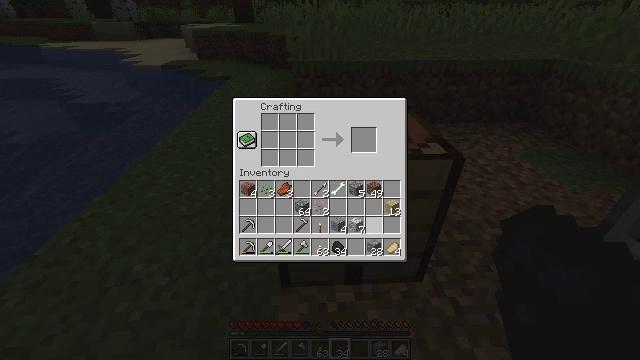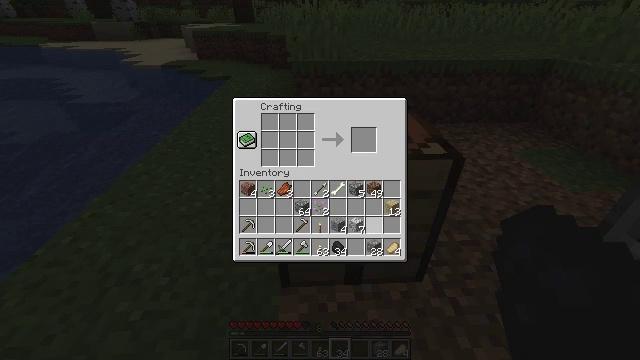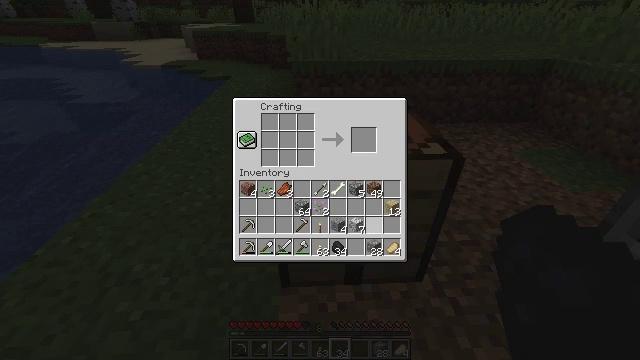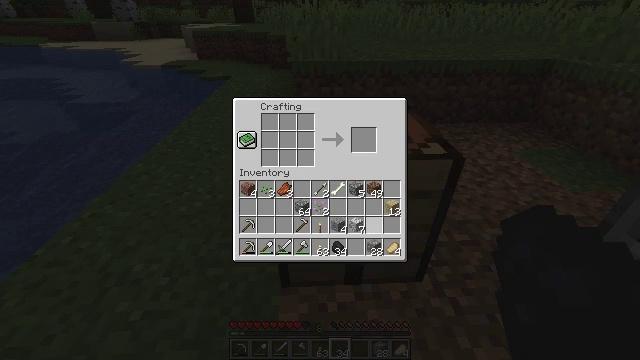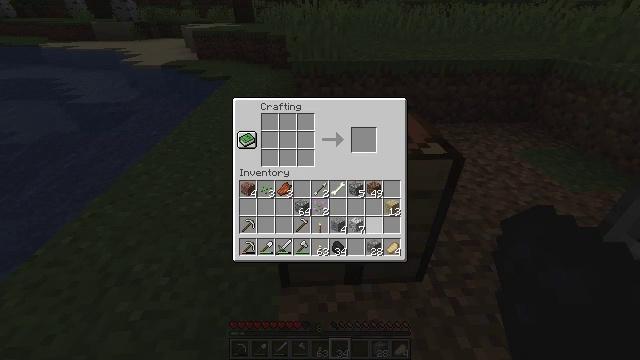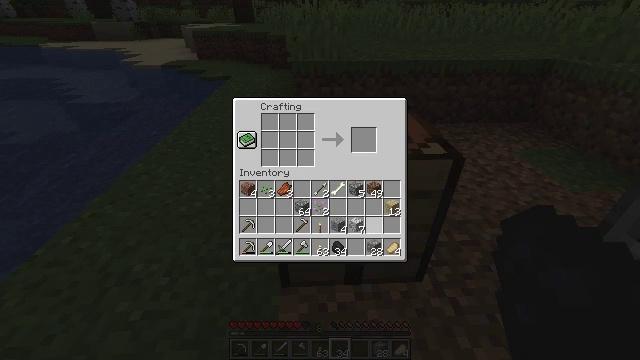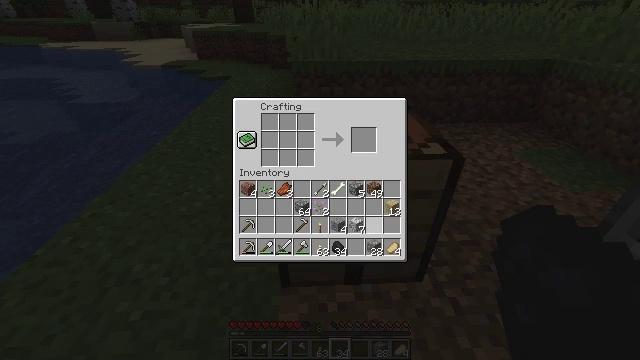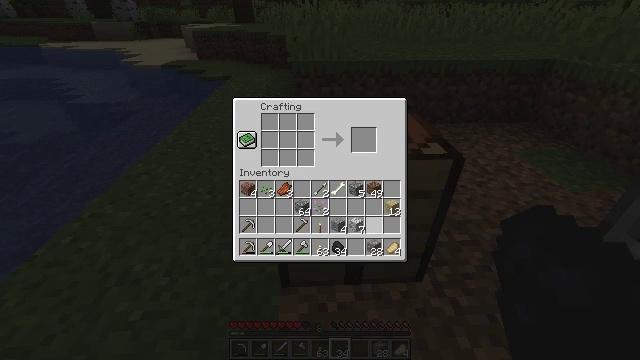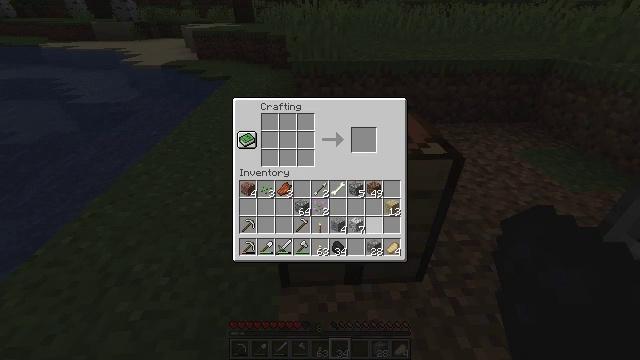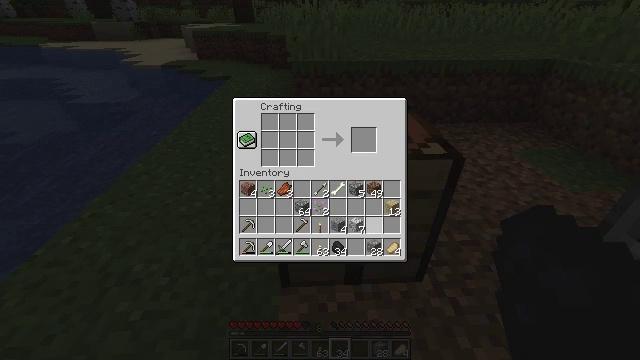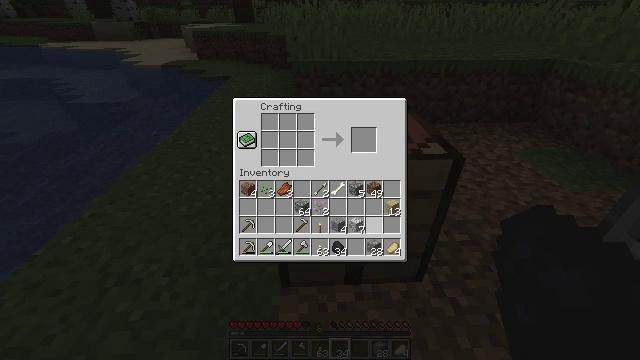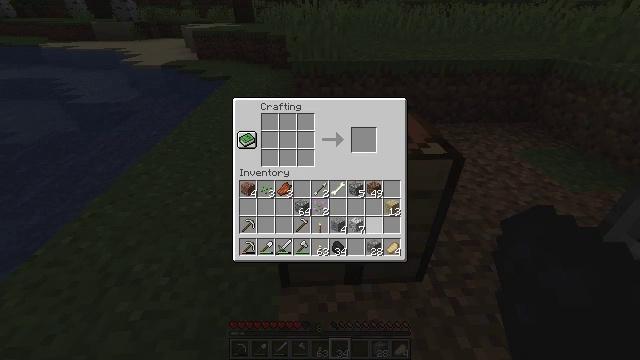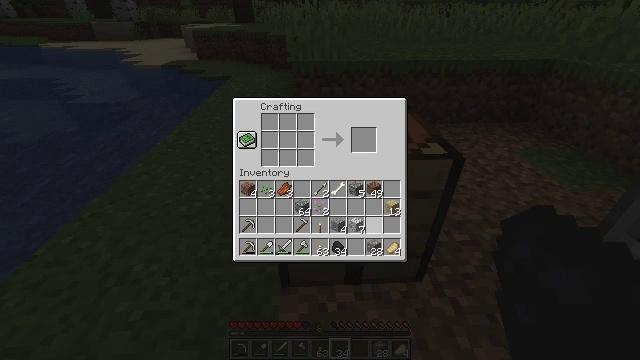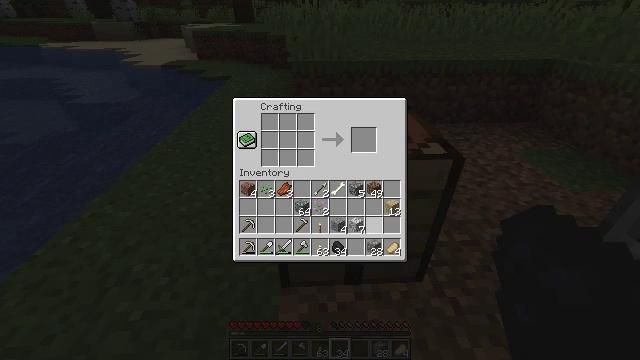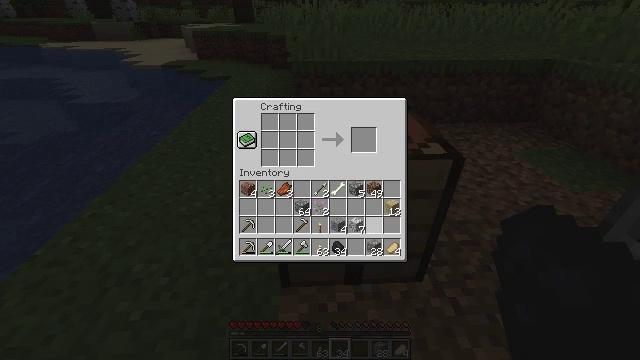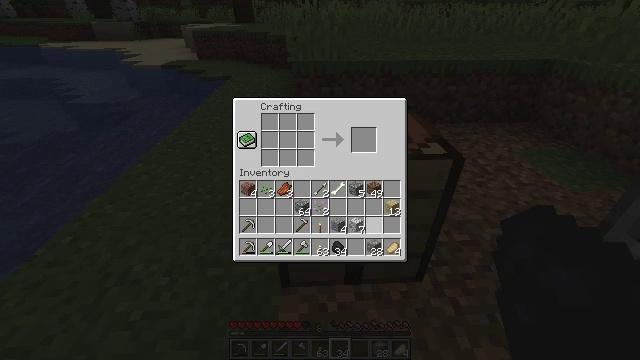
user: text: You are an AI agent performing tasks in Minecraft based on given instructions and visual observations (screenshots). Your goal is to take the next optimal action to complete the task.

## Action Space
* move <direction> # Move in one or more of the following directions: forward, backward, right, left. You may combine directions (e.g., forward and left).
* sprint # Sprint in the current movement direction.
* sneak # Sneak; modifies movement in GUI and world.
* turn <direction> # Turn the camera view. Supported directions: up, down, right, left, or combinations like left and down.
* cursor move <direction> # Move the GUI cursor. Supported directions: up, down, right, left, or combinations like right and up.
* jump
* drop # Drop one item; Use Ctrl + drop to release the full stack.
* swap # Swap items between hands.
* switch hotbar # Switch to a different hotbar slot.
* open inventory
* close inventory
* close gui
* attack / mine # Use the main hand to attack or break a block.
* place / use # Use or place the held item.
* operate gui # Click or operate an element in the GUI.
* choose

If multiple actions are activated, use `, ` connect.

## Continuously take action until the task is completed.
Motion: motion action
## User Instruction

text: Mine the grass in the plains.
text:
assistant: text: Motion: no_op
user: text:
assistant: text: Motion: no_op
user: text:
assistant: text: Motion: no_op
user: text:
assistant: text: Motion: no_op
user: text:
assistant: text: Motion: no_op
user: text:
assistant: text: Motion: no_op
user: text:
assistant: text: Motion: no_op
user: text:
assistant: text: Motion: no_op
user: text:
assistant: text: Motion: no_op
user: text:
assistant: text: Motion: no_op
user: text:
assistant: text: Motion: no_op
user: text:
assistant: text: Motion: no_op
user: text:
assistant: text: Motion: no_op
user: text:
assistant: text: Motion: no_op
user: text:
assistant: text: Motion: no_op
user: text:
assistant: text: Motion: no_op
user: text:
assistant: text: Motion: no_op
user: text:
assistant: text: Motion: no_op
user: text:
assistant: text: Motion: no_op
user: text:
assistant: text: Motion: no_op
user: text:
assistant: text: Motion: no_op
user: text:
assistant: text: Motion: no_op
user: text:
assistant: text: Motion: no_op
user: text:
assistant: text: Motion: no_op
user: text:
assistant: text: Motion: no_op
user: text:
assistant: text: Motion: no_op
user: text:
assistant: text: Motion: no_op
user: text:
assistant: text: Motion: no_op
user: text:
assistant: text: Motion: no_op
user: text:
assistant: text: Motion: no_op